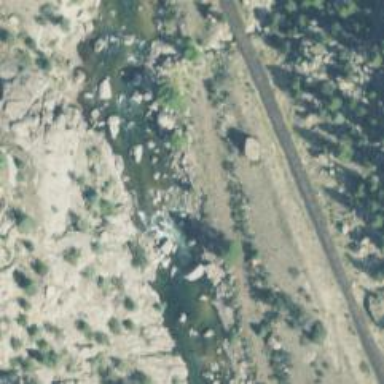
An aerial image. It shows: Rapids with whitewater rapid grade of 3+.